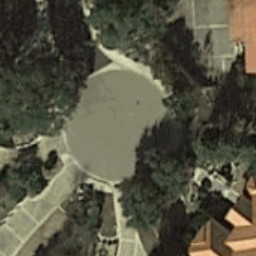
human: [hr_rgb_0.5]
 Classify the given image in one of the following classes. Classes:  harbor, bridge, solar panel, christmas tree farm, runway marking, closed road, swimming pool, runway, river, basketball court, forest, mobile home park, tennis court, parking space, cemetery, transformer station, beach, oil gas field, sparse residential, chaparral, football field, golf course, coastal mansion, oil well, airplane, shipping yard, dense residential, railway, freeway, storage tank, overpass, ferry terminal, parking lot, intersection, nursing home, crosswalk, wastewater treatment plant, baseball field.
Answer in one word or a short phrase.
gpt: closed road